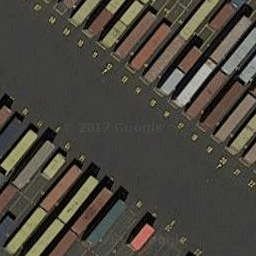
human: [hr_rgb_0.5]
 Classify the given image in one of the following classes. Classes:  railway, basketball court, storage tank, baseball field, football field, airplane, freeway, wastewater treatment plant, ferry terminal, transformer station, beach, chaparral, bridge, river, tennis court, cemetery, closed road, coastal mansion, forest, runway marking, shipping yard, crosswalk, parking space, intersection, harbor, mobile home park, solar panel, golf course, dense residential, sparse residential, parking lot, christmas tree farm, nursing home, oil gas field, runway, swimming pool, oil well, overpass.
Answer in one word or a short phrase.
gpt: shipping yard